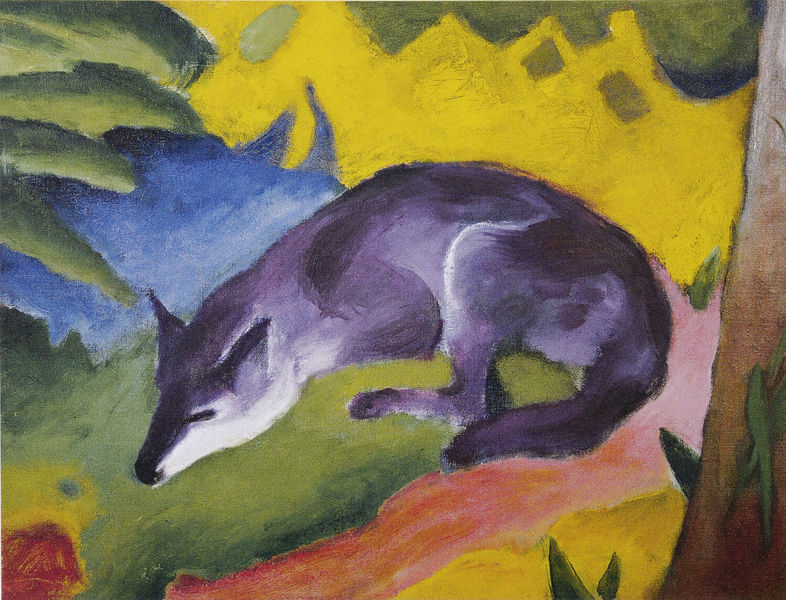
Titel: Fuchs (Blauschwarzer Fuchs)
Künstler: Franz Marc
Standort: Wuppertal
Institution: Von der Heydt-Museum
Schlagwörter: baum, blau, blätter, gemälde, kopf, schlaf, wasser, weiß, wolf, gelb, grün, landschaft, braun, bunt, grau, kreide, orange, schwarz, gras, hund, rasen, rot, tier, tiere, weg, wiese, expressionismus, augen, gesicht, öl, baumstamm, erde, natur, stamm, busch, büsche, auge, blatt, ohren, rosa, tal, wald, beine, schwanz, farbig, ruhig, ruhe, kauern, liegen, ruhen, schlafen, schlafend, farben, flächen, modern, farbe, graphik, hellgrün, lila, violett, rast, streifen, liegend, münchen, expressionistisch, linie, moos, franz, kontraste, zacken, fuchs, schnauze, riechen, dickicht, schnüffeln, fauna, belebt, schlafender, blauer reiter, eidechse, grundfarben, friedlich, pastellkreide, franz marc, marc, wittern, geduckt, geün, hinterläufe, roa, waldtier, mark, kameleon, barum, cameleon